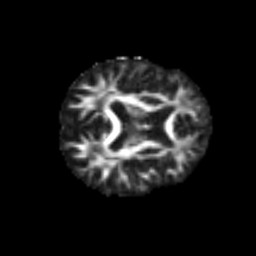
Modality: FA
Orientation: axial
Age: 75
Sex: male
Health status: ill
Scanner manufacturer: siemens
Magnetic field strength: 3 T
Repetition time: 8.7 s
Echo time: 0.11 s